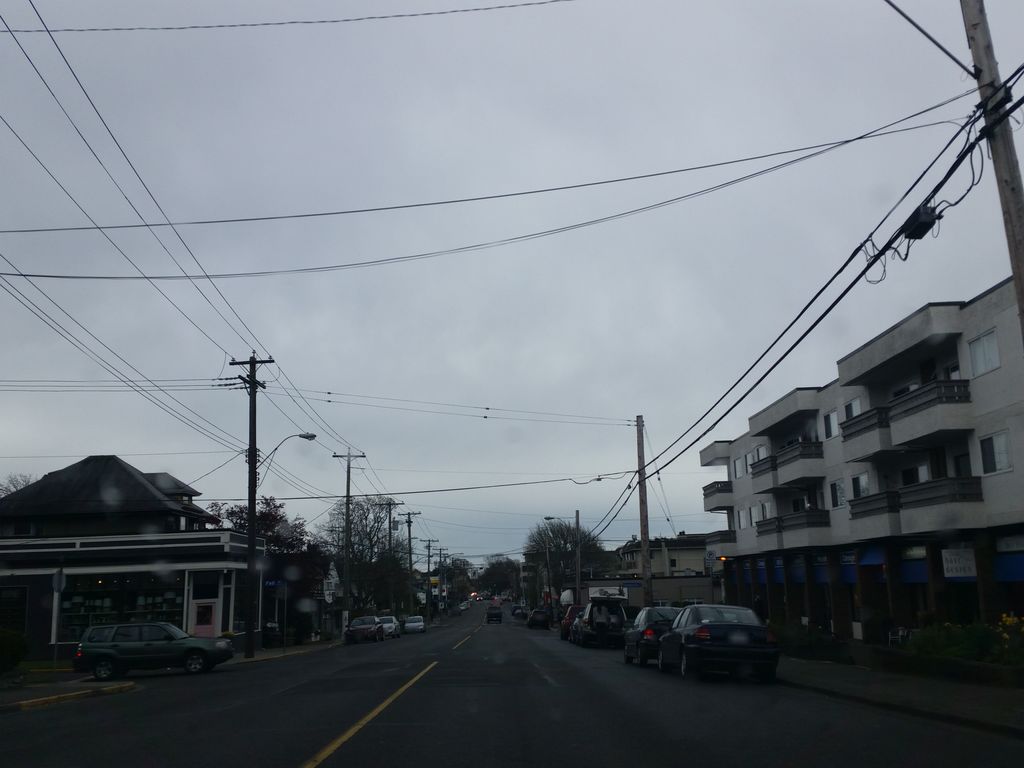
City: victoria